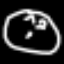
Label: clock